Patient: sex M, age 29
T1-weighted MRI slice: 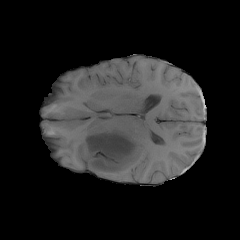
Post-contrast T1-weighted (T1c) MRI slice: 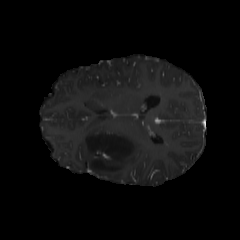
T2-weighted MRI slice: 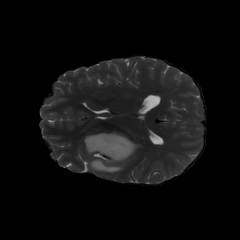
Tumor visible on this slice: yes
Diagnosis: Astrocytoma, IDH-mutant
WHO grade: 4